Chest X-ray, PA view. Patient: 36 years old, sex M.
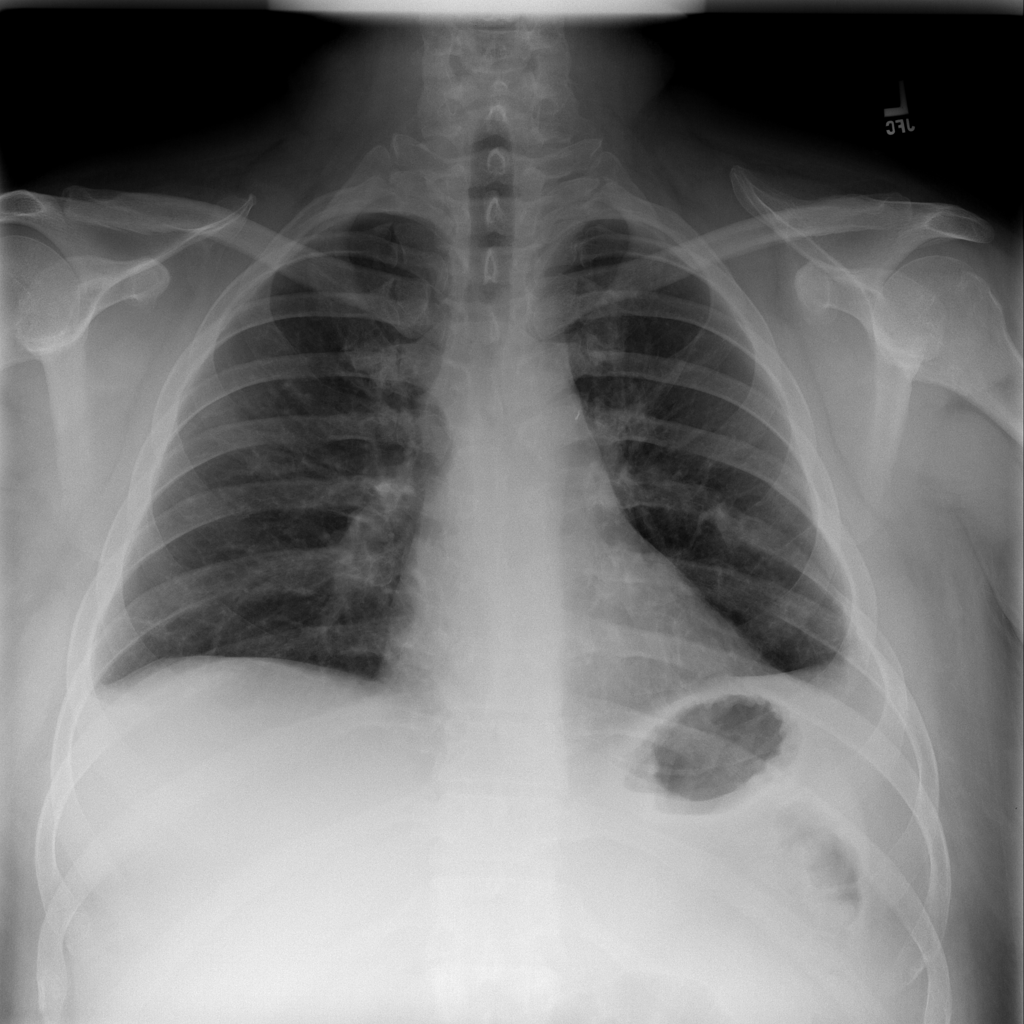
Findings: No Finding